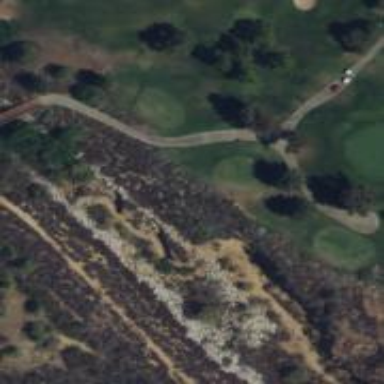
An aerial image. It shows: Service road designated as golf cart path.